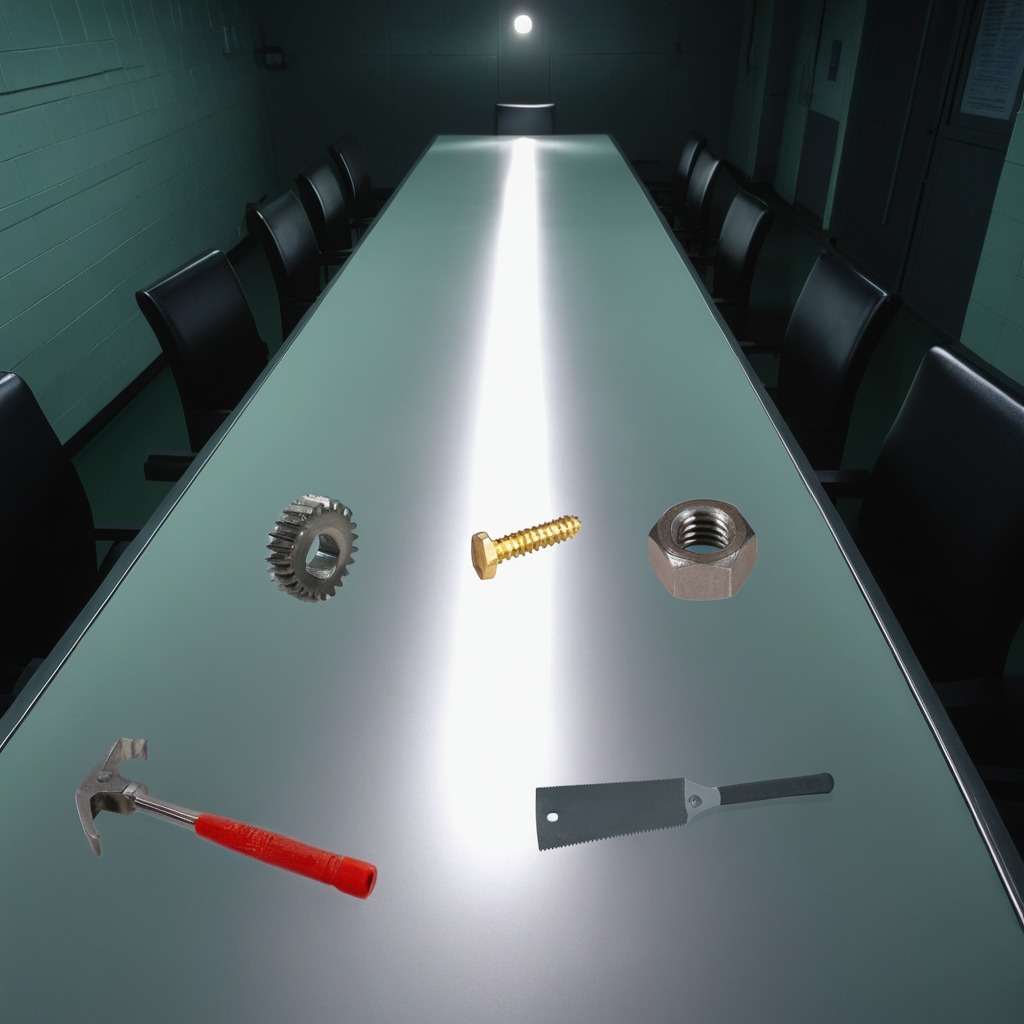
A steel gear with teeth, a hammer, a metal machine screw, a handheld metal saw, and a metal nut are lying on the clean empty table in a railway signal maintenance room lit by harsh overhead fluorescents.